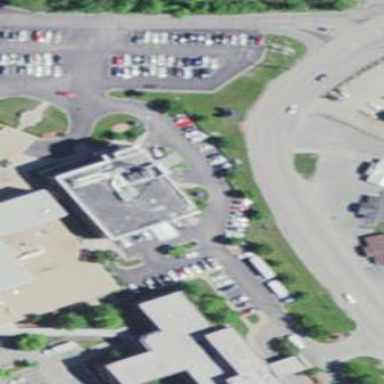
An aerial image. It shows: Hospital building.